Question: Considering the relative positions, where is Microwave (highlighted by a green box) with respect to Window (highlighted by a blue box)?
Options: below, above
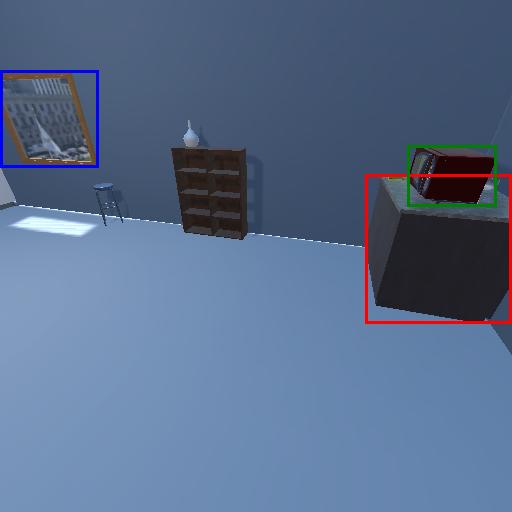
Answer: below